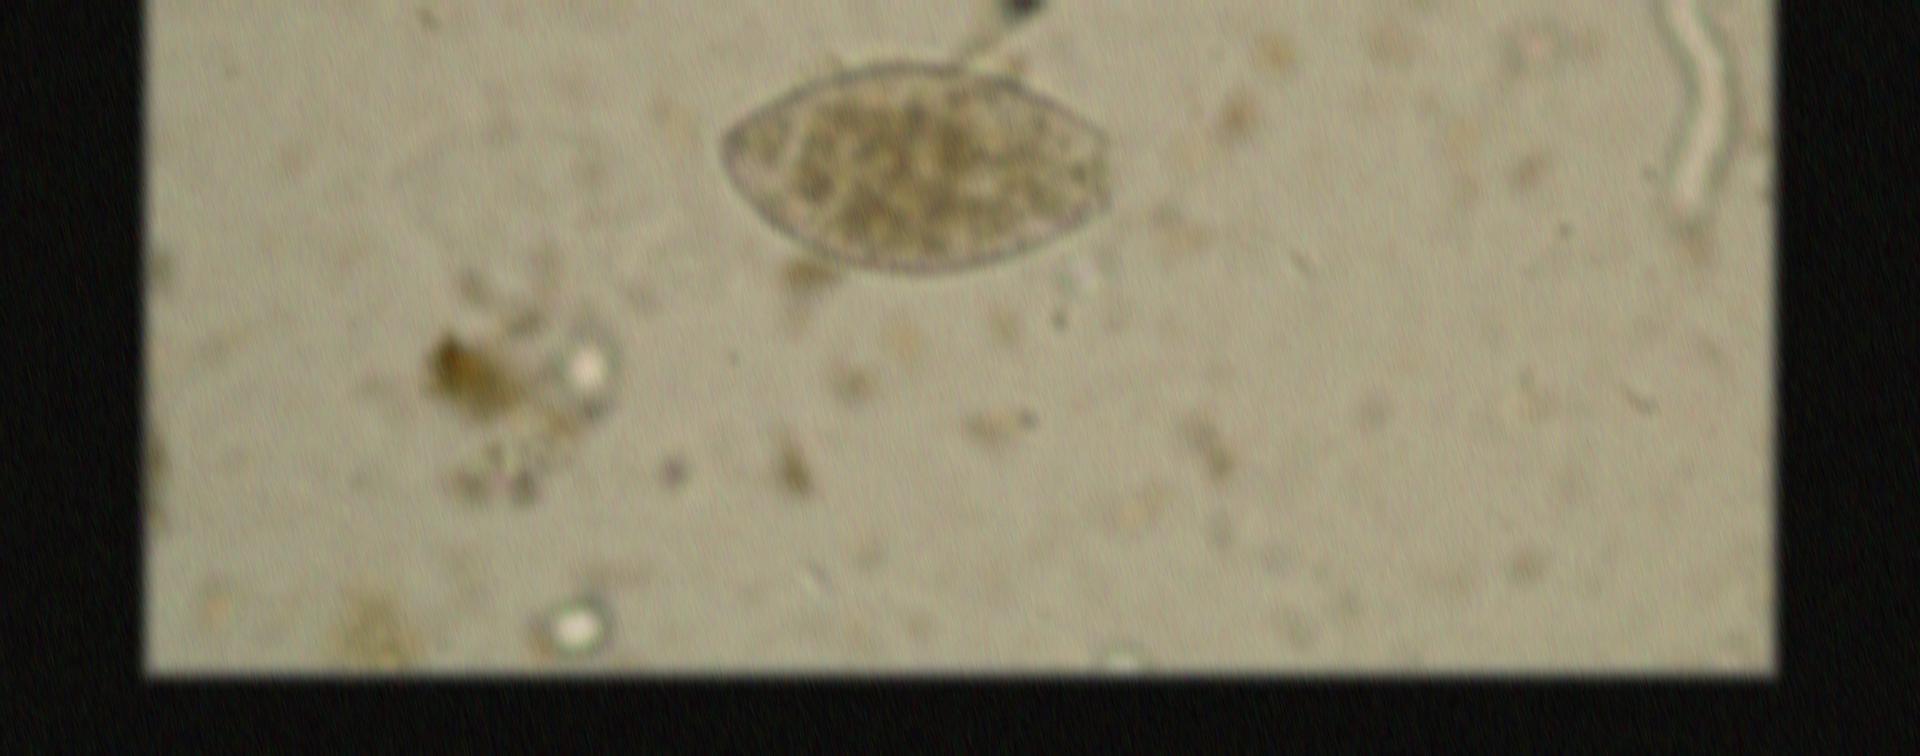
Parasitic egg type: Fasciolopsis buski